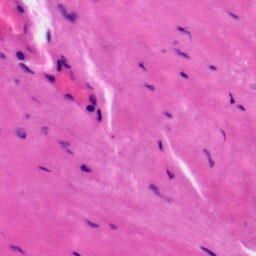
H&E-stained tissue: Tonsil